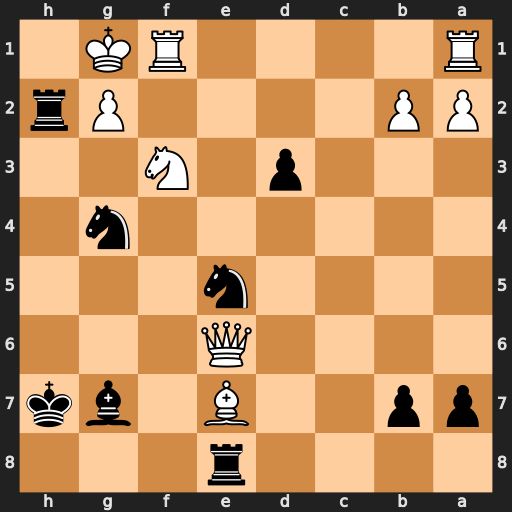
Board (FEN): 4r3/pp2B1bk/4Q3/4n3/6n1/3p1N2/PP4Pr/R4RK1
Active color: b
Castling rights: -
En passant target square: -
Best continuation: Nxf3+ Rxf3 Bd4+ Re3 Bxe3+